Question: In latest JMeter there are irrelevant plugins in Plugins Manager (start with jmeter - ) as 'jmeter - JDBC Support'
It display JMeter components which are part of JMeter and can't be uninstalled,
Manager UI allow to uninstalled and if clicking 'Apply Changes and Restart JMeter' it seems to have no real effect, but it's still very confusing.

It seems like a bug, but is it Plugin manager issue or JMeter? is there some purpose for displaying JMeter core features as plugins? can it be removed?
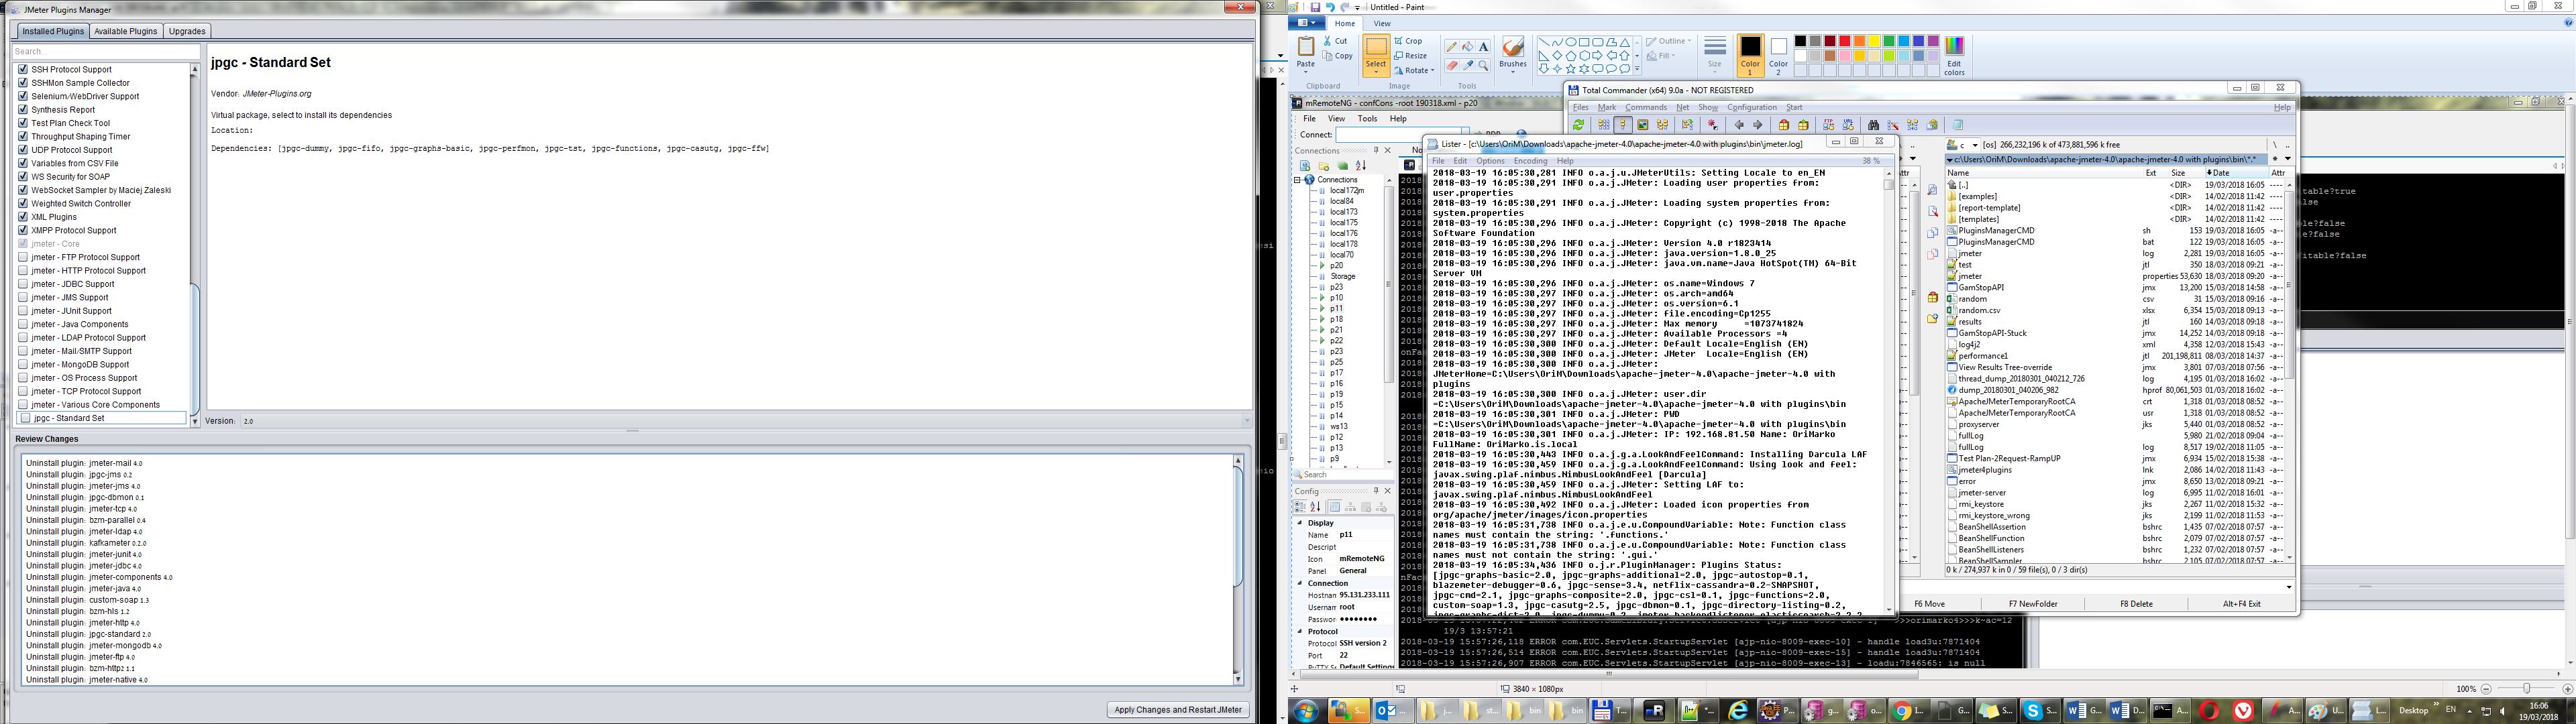
Answer: As feature is provided by plugins-manager, it is a plugins-manager issue.
I would suggest you report it on their forum.
The idea was to remove plugins (even core jmeter) that were not used.
As you know, Apache JMeter is built with Plugin Architecture in core, all protocols are plugins even core ones.